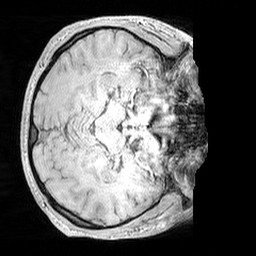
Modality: MP2RAGE
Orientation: axial
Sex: male
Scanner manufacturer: siemens
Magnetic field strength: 3 T
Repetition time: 5 s
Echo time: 0.00292 s